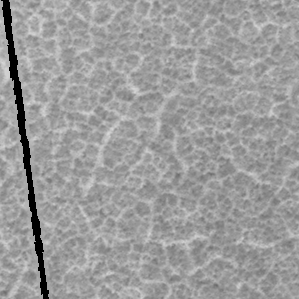
Label: frost